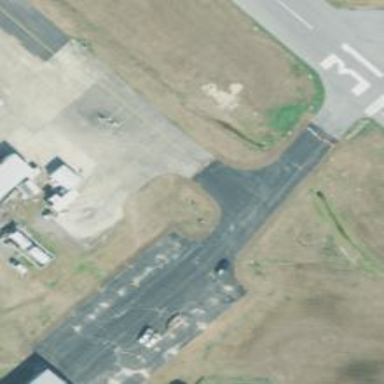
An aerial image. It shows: Taxiway at the airport with asphalt surface.